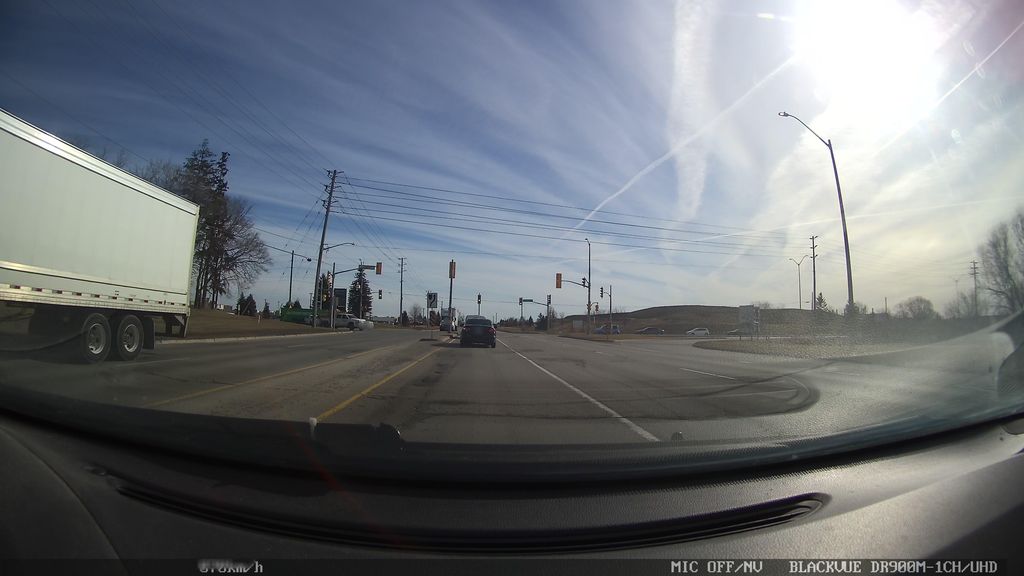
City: kitchener-waterloo